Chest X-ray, AP view. Patient: 61 years old, sex M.
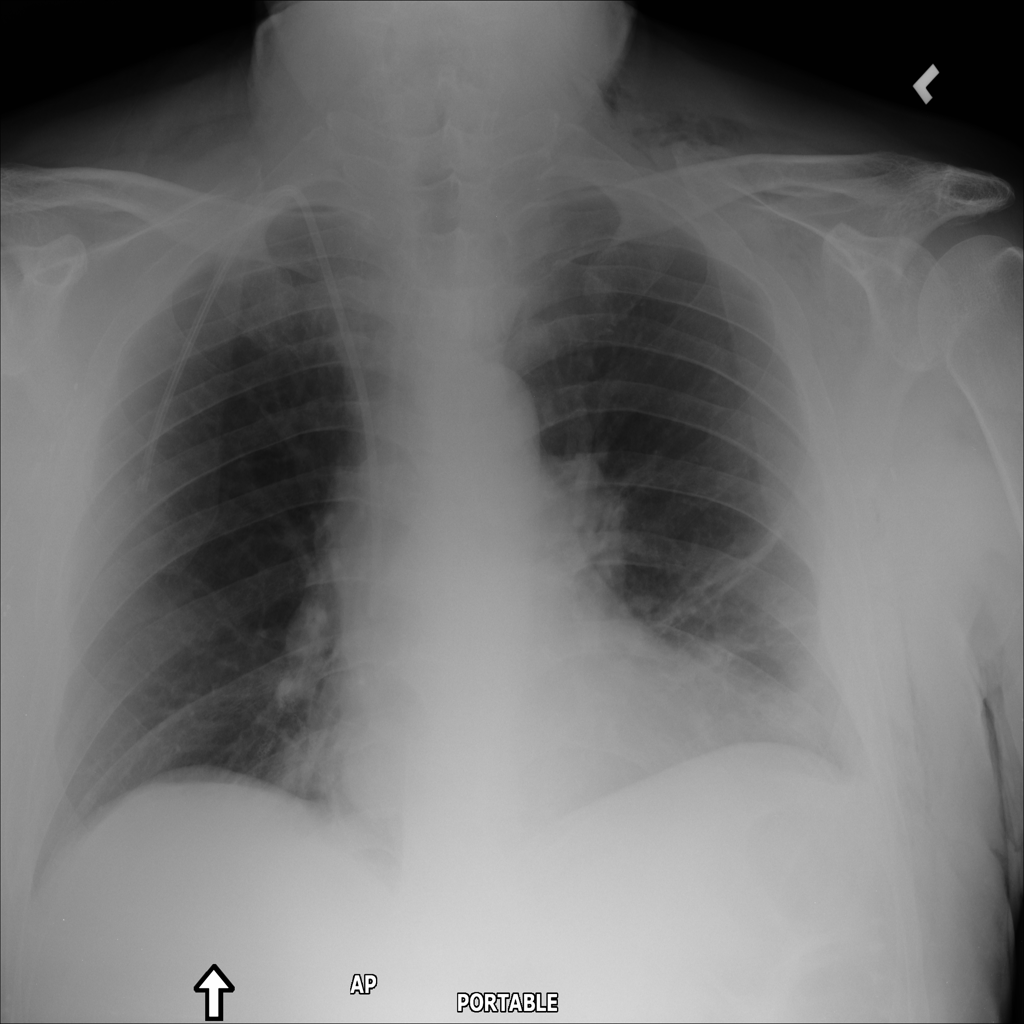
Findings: No Finding